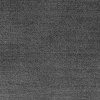
Atmospheric dust classification: dusty